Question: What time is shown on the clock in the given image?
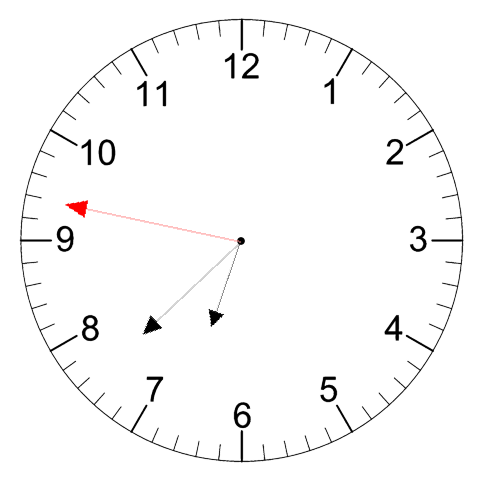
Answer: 06:37:47